Question: Ok so I have been struggling to figure out what the problem is with my assignment of my variables 'aveCellAdrs' & 'q'. Each suffers from the error: method 'Range' of object 'Global_' failed.
What I want the variables 'q' & 'aveCellAdrs' to do, is refer to the dynamic variable 'k' (k changes each time the loop goes through itself) and then get their new range from that.
Heres is my code:
'''
Dim i As Integer
Dim j As Integer
Dim k As Range
Dim q As Range
Dim tableRange2 As Range
Dim total As Double
Dim table2average As Double
Dim aveCellAdrs As Range
For i = 1 To 20
Set k = Range("B73").End(xlUp).Offset(i, 0) 'This finds the top-most cell as a starting point
Set aveCellAdrs = Range(k).End(xlToRight) 'Used to enter the average found in the loops below to the correct cell
Set q = Range(k).End(xlToRight).Offset(0, -1) 'This finds the right-most cell in the row
Set table2Range2 = Range(k, q) 'Identifying the dynamic range to which we will calculate each rows' average
'''
Hopefully this makes sense. Here is the attached screenshot of the code block:

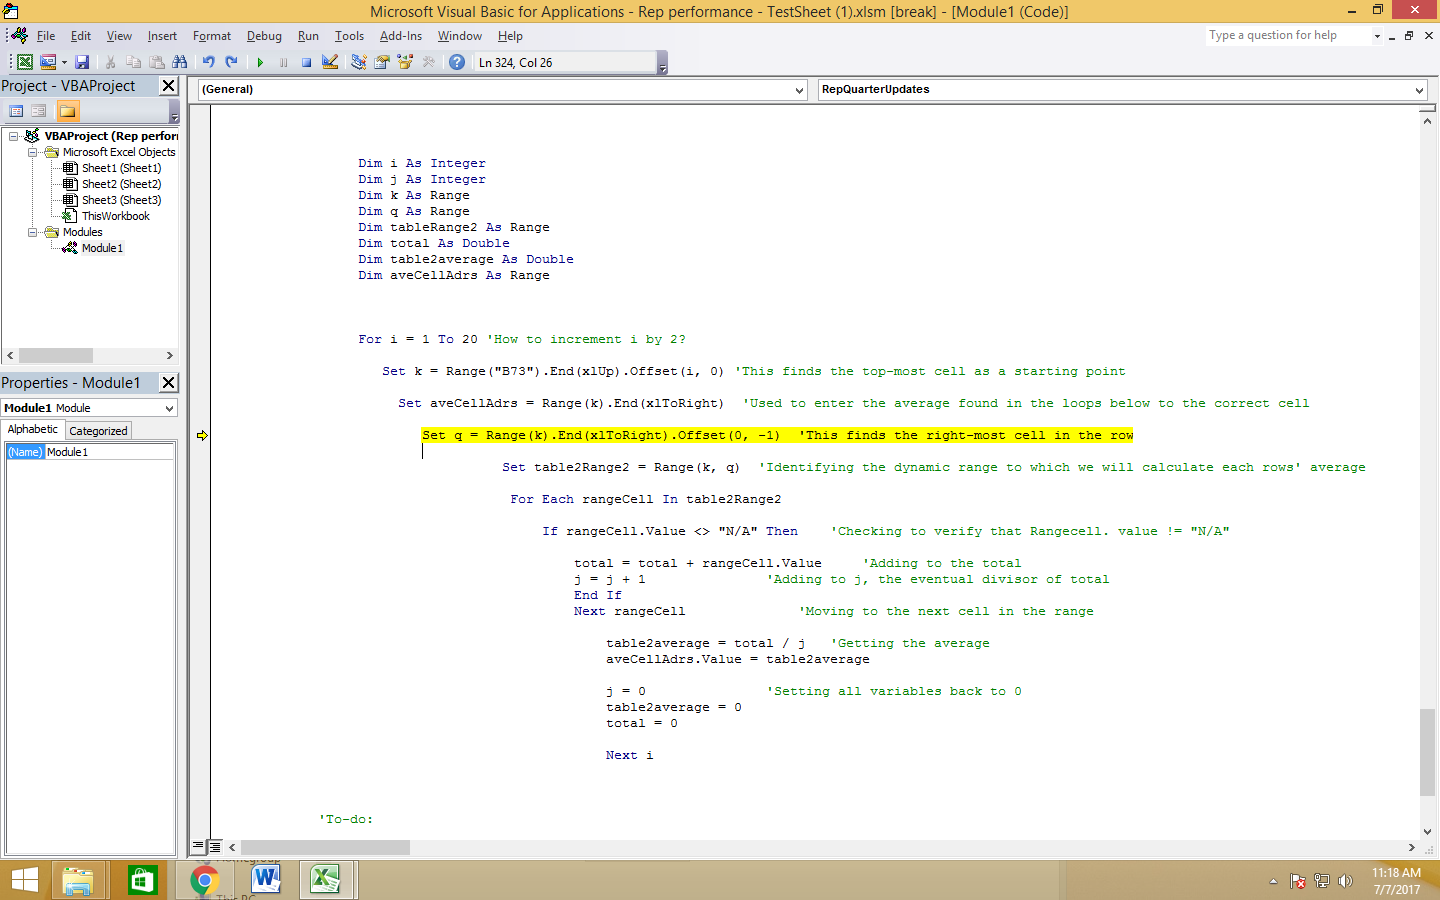
Answer: braX is correct, in VBA range is an object, not a datatype. When you enter:
'''
Set table2Range2 = Range(k, q)
'''
what I think you're trying to do is to pass the left-most and right-most limits of the range to range() in order to set the range for table2Range2. If that's the case, you want to pass the (i.e. B2:E2), which is what range() expects to receive. What you're actually doing in your code above is trying to pass entire range object, which is causing range() to throw an error.
Here's what I would do: start off by setting a range as reference point, create some string variables to hold the cell addresses at the corners of the range you're trying to create. Build that into a string and pass that to range() to set tablerange dynamically for each iteration of your loop. Once you set a range you can use the .address method to grab the cell address. See below:
'''
Dim i As Integer
Dim startingPoint As Range
Dim rngStart As String
Dim rngEnd As String
Dim tableRange As Range
For i = 1 To 20
Set startingPoint = Range("B73").End(xlUp).Offset(i, 0)
rngStart = startingPoint.Address 'This finds the top-most cell as a starting point
rngEnd = startingPoint.End(xlToRight).Offset(0, -1).Address 'This finds the right-most cell in the row
Set tableRange = Range(rngStart & ":" & rngEnd) 'Identifying the dynamic range to which we will calculate each rows' average
Next
'''